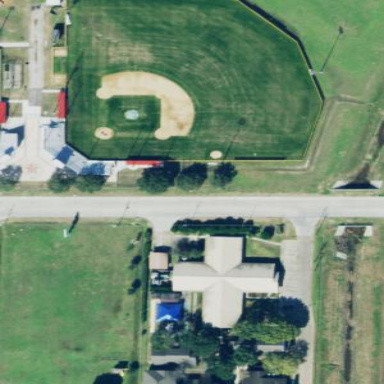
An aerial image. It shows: Baseball pitch for leisure and sports activities.